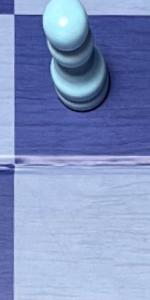
Label: Empty